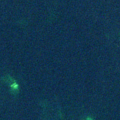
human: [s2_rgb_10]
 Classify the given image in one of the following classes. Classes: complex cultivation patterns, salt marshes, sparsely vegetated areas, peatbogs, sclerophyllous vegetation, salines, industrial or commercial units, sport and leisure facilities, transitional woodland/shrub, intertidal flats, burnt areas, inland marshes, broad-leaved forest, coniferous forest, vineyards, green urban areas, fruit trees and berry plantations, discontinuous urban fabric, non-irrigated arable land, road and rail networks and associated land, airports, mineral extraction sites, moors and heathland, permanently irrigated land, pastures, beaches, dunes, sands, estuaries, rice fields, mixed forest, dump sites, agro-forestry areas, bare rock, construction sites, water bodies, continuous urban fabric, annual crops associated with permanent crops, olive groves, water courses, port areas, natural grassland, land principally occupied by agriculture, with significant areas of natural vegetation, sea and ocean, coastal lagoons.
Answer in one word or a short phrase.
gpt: sea and ocean